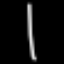
Label: line